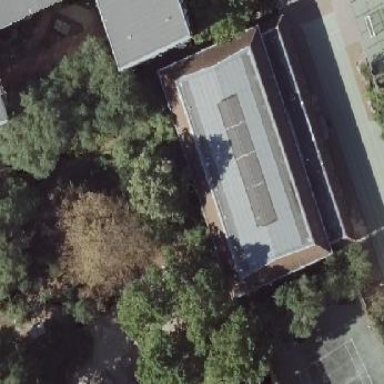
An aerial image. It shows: Gym with flat grey roof.